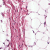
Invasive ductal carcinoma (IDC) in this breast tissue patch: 0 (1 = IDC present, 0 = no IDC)